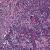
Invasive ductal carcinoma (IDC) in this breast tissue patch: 0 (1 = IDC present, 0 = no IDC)